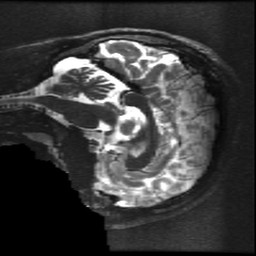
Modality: T2w
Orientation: sagittal
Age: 17
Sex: female
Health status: ill
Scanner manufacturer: ge
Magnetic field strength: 3 T
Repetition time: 7.5 s
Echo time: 0.1015 s